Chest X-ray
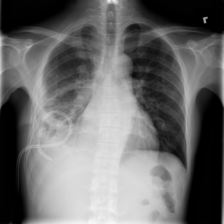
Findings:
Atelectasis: positive
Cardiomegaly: negative
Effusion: positive
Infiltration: negative
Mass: negative
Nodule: negative
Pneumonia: negative
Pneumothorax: negative
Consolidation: negative
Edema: negative
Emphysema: negative
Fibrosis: negative
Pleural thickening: negative
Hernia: negative